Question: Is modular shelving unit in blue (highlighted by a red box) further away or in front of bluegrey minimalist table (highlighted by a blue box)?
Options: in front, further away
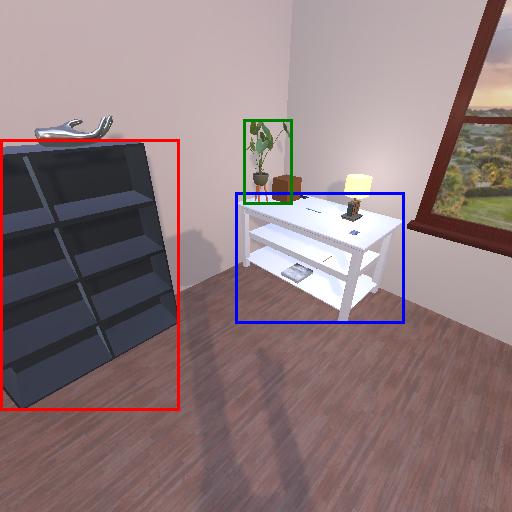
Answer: in front